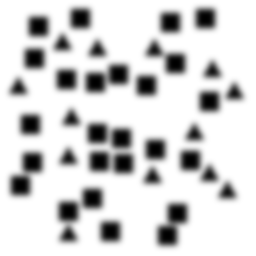
Squares: 25
Triangles: 13
Stars: 0
Total shapes: 38